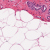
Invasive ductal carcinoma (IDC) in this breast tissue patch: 0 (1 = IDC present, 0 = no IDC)